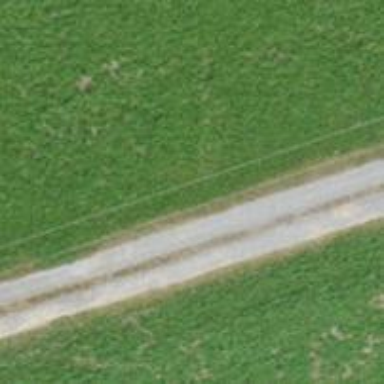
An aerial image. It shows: Compacted track road with grade3 tracktype.